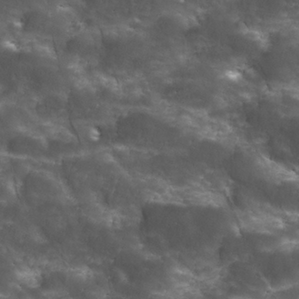
Label: non_frost